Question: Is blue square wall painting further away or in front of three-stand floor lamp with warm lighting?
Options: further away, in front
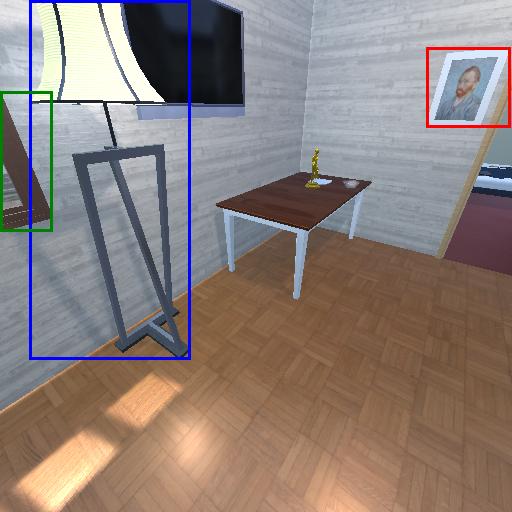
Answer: further away